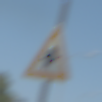
Verkehrszeichen: Vorfahrt
Umgebung: Outdoor, Suburban
Tageszeit: MorningAfternoon
Wetter: Clear
Licht: Natural
Jahreszeit: NotSpecified
Kontrast: HighContrast